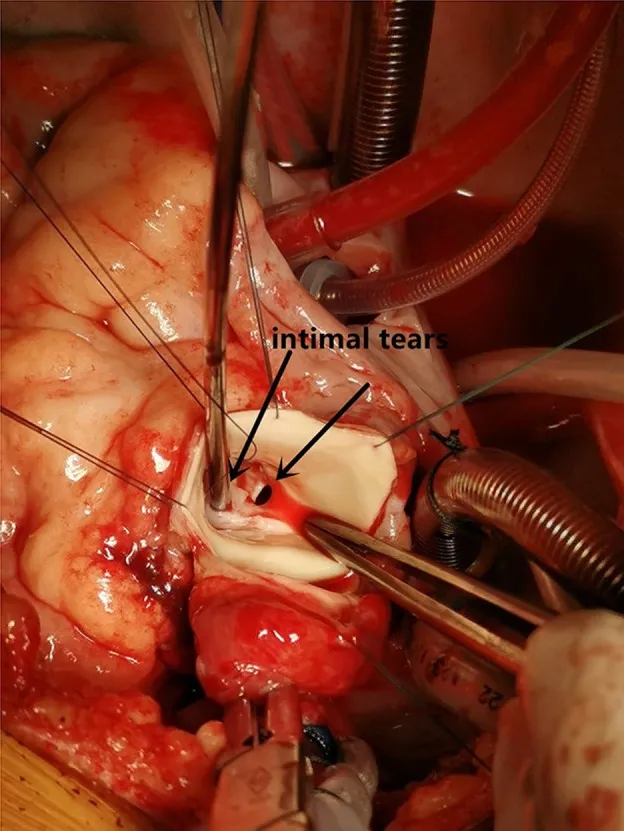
The intimal tears.
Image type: medical_photograph (other_medical_photograph)